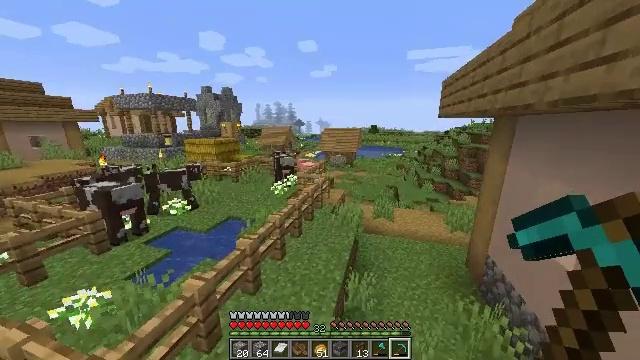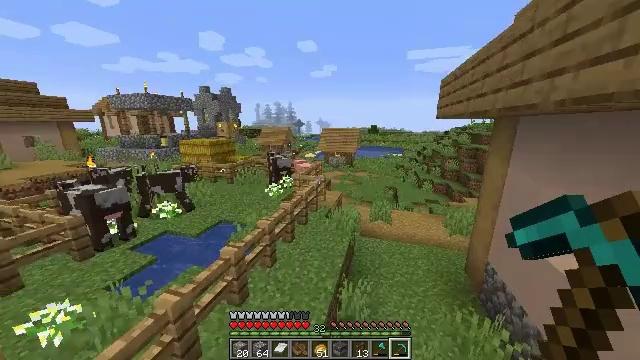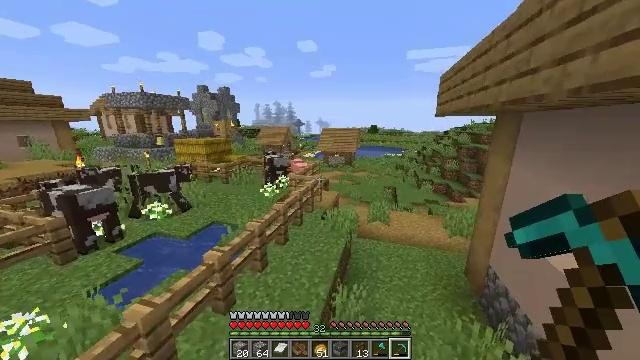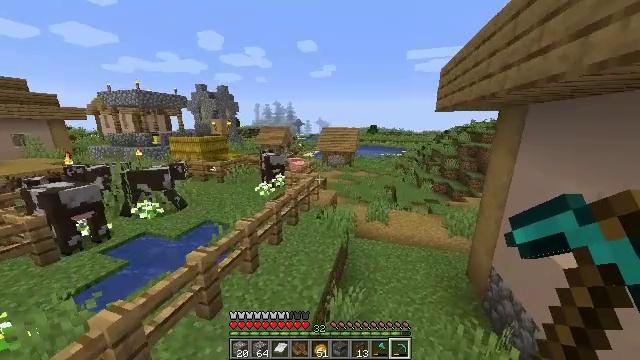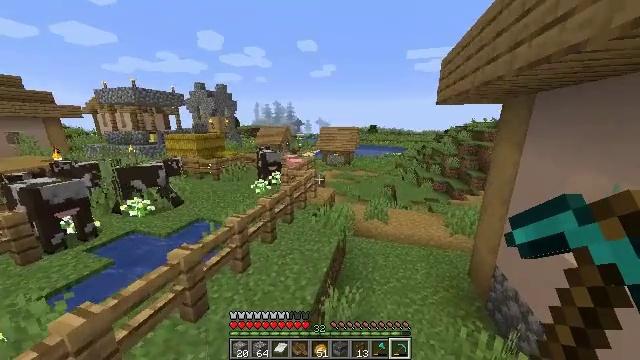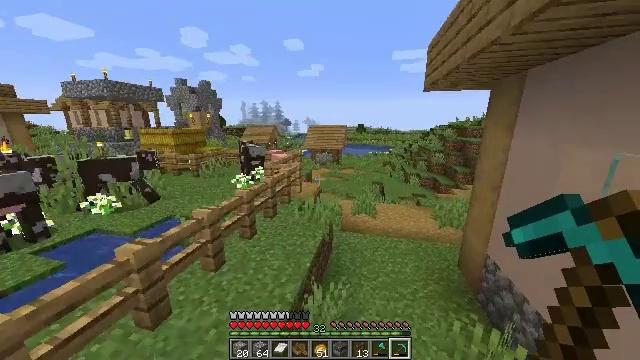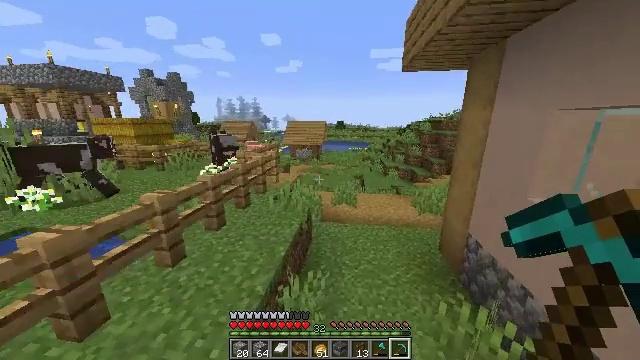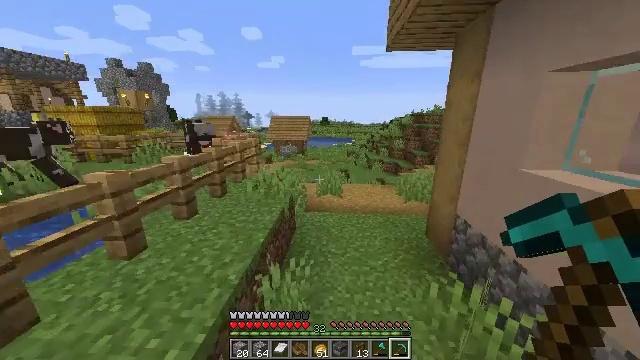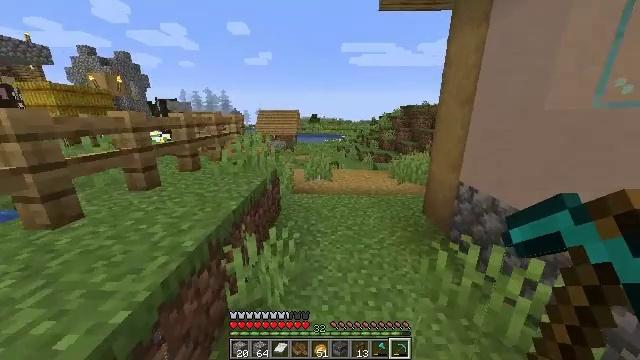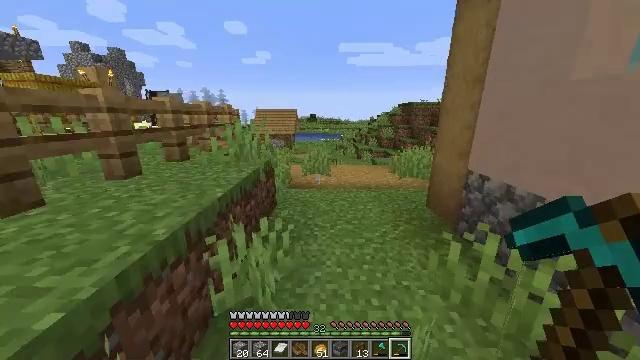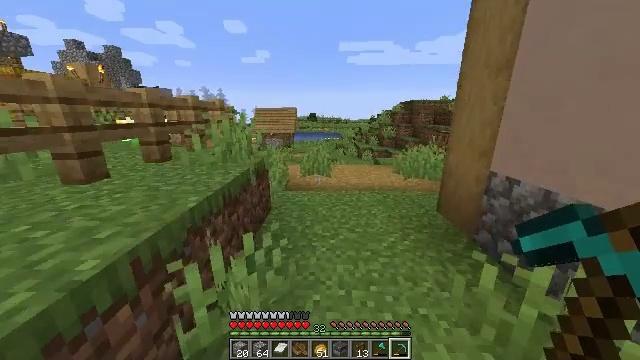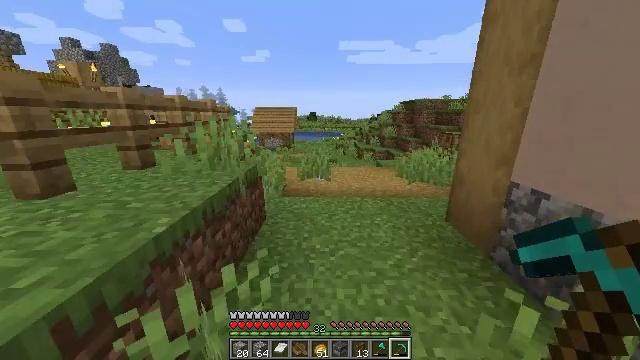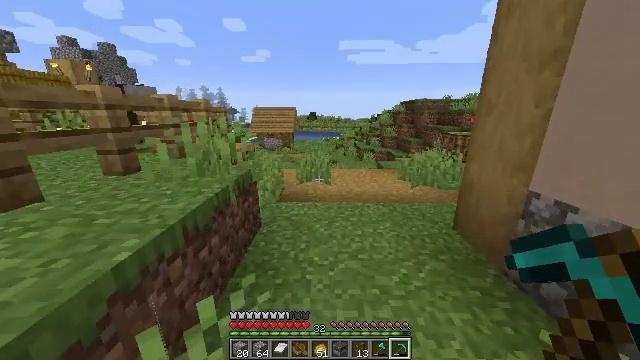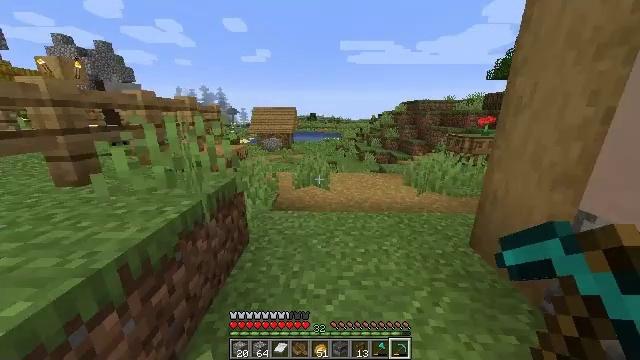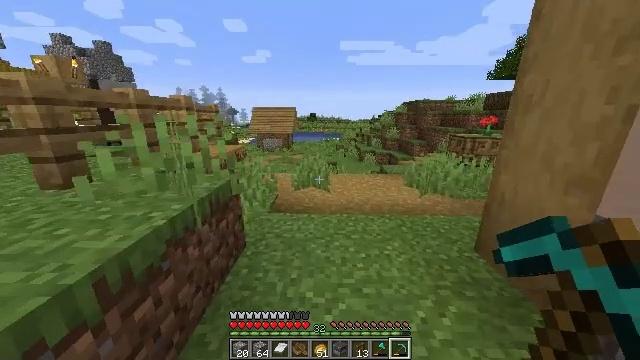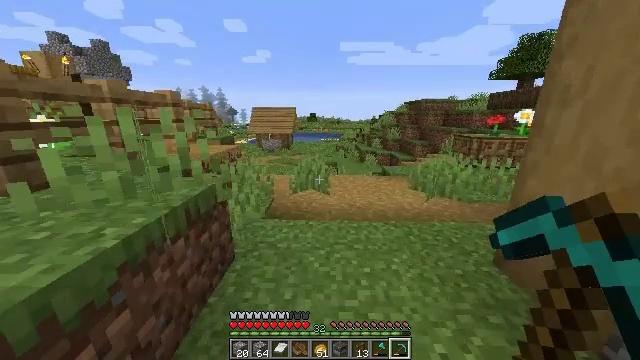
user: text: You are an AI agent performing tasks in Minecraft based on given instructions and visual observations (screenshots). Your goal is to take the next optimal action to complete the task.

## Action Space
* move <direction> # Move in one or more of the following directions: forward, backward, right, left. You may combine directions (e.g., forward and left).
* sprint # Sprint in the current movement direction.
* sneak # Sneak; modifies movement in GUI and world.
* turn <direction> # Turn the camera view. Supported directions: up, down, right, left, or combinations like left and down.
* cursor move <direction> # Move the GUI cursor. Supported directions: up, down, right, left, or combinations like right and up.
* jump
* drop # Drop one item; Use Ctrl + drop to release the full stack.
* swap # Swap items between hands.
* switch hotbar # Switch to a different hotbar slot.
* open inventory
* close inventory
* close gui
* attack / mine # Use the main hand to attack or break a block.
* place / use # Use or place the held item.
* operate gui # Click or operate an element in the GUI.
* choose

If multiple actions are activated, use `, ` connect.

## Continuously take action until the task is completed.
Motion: motion action
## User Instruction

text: Retrieve carrots by attacking the plant.
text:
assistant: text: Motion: move forward, jump
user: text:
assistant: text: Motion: move forward, jump
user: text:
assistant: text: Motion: move forward, jump
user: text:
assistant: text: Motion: move forward, jump
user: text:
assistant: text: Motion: move forward, turn right, jump
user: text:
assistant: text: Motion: move forward, turn right, jump
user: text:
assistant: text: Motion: move forward, turn right, jump
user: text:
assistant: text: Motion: move forward, turn right, jump
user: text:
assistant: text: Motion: move forward, jump
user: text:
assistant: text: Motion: move forward, sprint
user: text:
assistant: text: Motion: move forward, sprint
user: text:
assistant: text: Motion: move forward, sprint
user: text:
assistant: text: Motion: move forward, sprint
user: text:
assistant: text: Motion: move forward
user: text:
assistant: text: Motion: move forward
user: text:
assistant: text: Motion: move forward
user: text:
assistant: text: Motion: move forward
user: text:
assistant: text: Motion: move forward, turn right
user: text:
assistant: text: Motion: move forward, turn right
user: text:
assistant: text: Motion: move forward, turn right and down
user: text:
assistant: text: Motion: move forward, turn right
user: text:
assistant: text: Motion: move forward, turn right
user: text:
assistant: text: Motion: move forward and move left, turn right and up
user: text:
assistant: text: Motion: move forward and move left, turn right and up
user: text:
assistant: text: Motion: move forward and move left, turn right and up
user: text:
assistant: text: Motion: move forward and move left, turn right and up
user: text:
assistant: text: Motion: move forward and move left, turn right and up
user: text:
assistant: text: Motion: move forward and move left, turn right and up
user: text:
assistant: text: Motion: move forward and move left, turn right and up
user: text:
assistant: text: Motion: move forward and move left, turn right